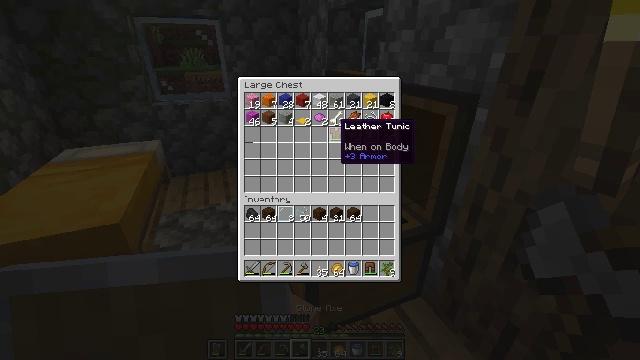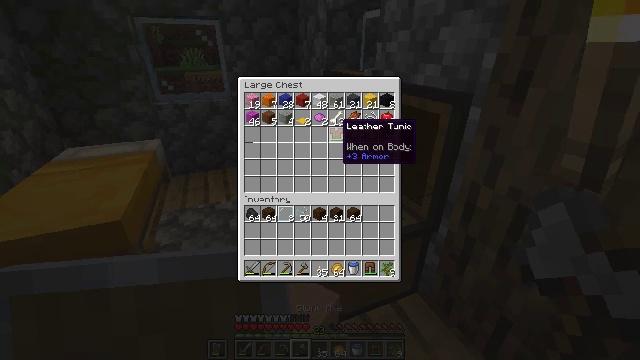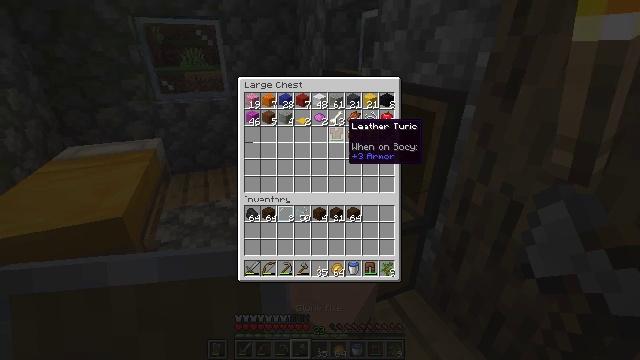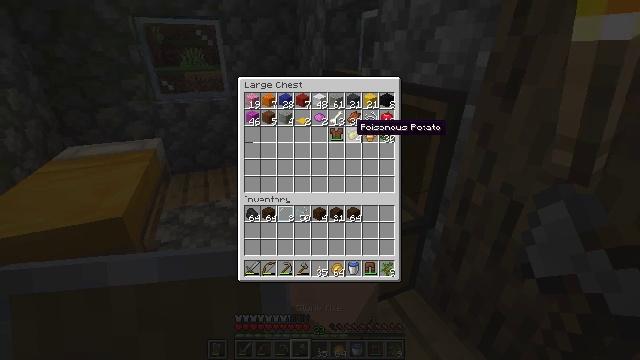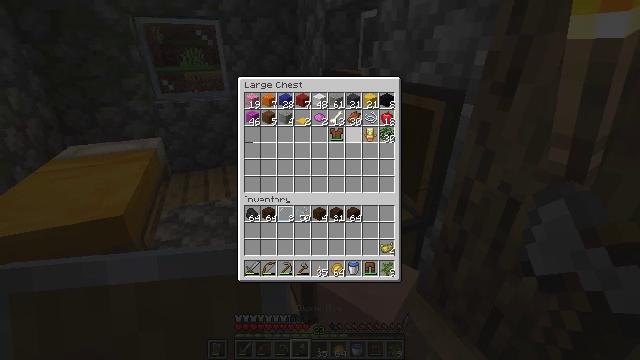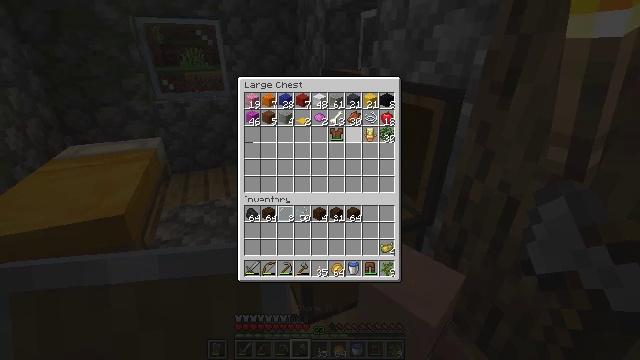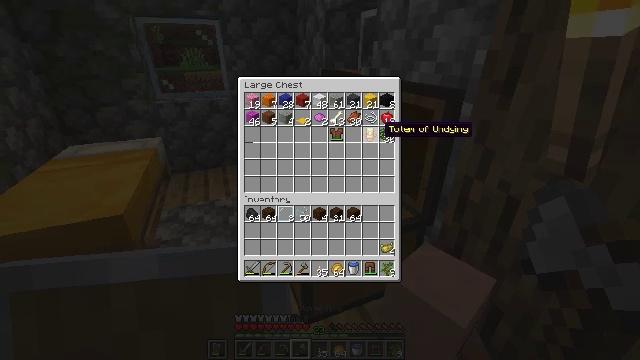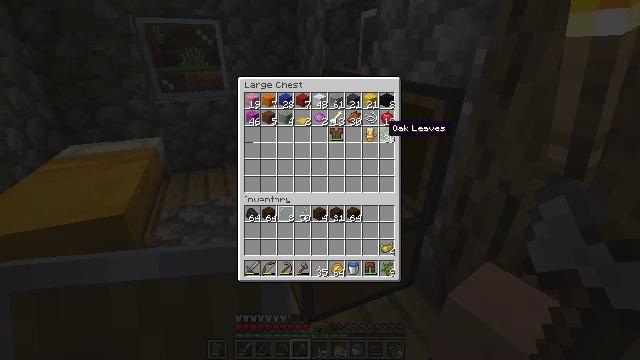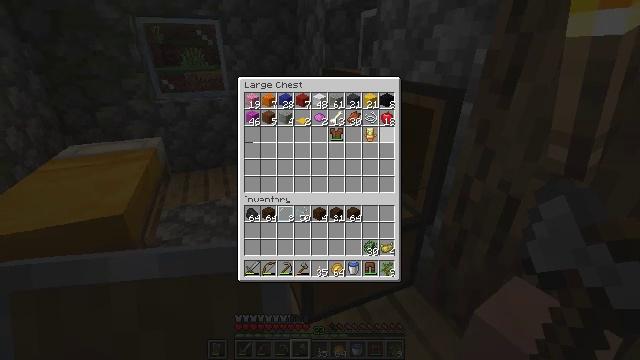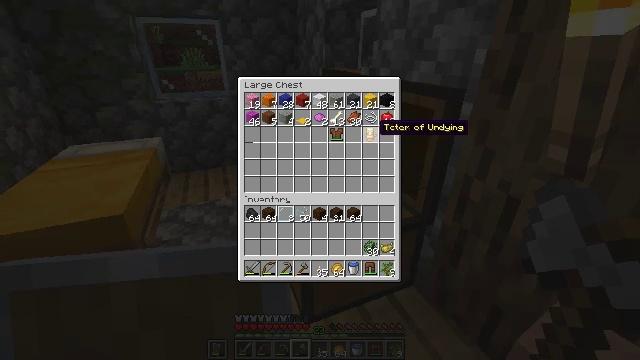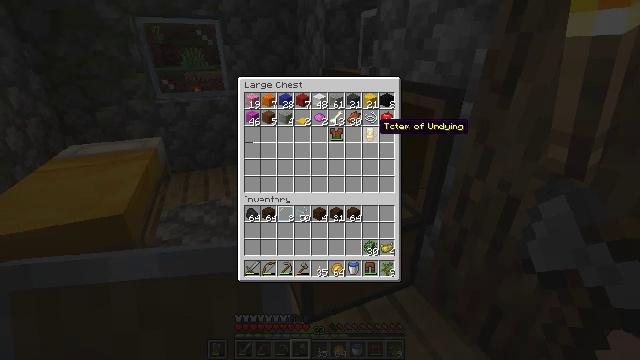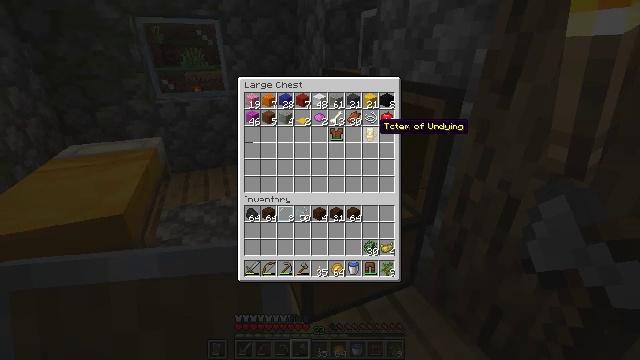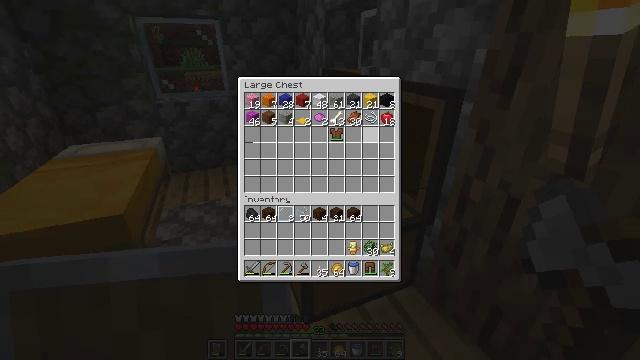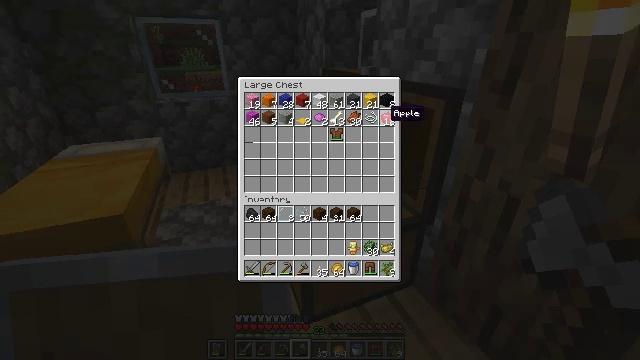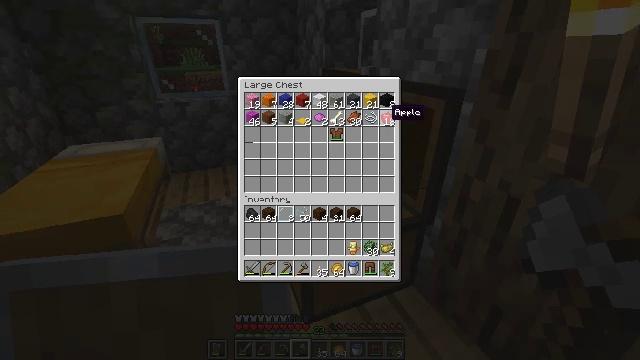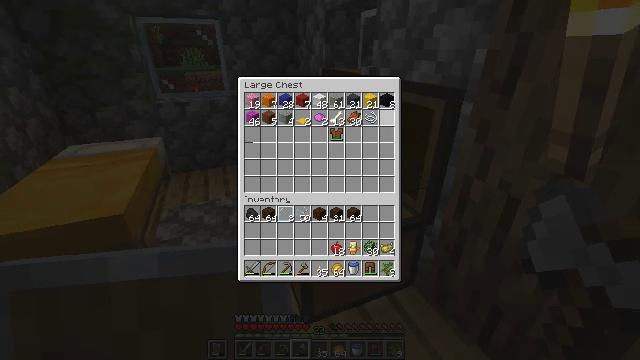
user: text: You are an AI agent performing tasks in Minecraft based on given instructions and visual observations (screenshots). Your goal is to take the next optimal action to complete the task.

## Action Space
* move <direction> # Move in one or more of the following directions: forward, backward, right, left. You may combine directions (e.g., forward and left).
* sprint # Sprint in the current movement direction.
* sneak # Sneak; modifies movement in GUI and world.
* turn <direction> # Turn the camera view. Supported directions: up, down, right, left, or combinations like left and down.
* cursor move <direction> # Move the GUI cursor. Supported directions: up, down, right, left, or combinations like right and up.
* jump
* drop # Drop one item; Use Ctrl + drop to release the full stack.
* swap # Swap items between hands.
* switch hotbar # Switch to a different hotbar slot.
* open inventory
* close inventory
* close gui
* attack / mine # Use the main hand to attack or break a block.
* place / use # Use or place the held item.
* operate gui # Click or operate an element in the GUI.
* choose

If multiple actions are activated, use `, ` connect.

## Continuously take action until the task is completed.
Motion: motion action
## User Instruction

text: Make a magenta bed at the crafting table.
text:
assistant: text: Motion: sneak, attack / mine
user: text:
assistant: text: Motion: sneak, attack / mine
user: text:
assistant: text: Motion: sneak, turn right
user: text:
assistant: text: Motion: sneak, attack / mine
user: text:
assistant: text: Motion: sneak, attack / mine
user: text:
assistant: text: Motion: sneak, turn right
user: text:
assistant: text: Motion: sneak
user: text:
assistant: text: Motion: sneak, attack / mine
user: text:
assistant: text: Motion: sneak, turn left, attack / mine
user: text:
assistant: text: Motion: sneak
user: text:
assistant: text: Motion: sneak
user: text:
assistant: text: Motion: sneak, attack / mine
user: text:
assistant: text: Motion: sneak, turn right and up, attack / mine
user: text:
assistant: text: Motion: sneak
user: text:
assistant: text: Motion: sneak, attack / mine
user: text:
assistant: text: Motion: sneak, attack / mine
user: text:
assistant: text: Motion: sneak
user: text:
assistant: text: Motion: sneak, attack / mine
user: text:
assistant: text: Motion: sneak, turn left, attack / mine
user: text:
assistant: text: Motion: sneak, turn left
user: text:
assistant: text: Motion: sneak, attack / mine
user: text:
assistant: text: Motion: sneak, attack / mine
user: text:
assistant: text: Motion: sneak, turn left
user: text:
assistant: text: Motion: sneak, attack / mine
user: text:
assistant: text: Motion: sneak, turn down, attack / mine
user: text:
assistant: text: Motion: sneak, attack / mine
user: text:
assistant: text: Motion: sneak, turn up, attack / mine
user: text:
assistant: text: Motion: sneak, turn left and up
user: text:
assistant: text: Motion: sneak, attack / mine
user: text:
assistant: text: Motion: sneak, turn left, attack / mine